Question: I am working on a project in which I need to calculate persistency for agents policy, I need to fetch specific data from a table to store in another table so I need to write a 'MYSQL' query
here is the Table

what I want is to group by column 'YEAR_MONTH' for every Agents so can calculate the sum of INFORCE_COUNT
Requirements:
1. Group by Column 'YEAR_MONTH'
2. Sum of Column INFORCE_COUNT
3. Repeating Agent_NO for every YEAR_MONTH (for unique 'YEAR_MONTH' in our case GROUP BY )
Please help thanking You.
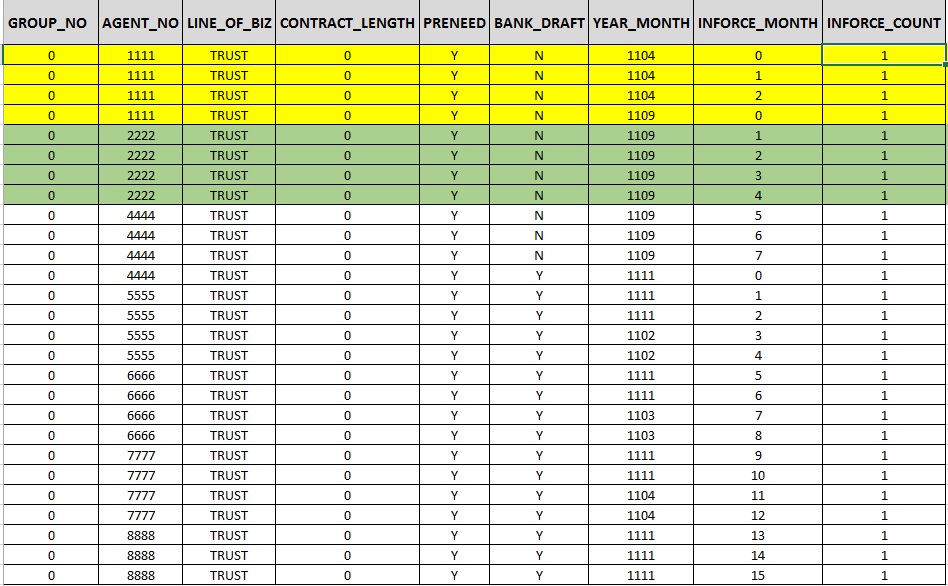
Answer: Use sum and group by
'''
select agent_no, year_month, sum(inforce_count)
from your_table
group by agent_no, year_month;
'''